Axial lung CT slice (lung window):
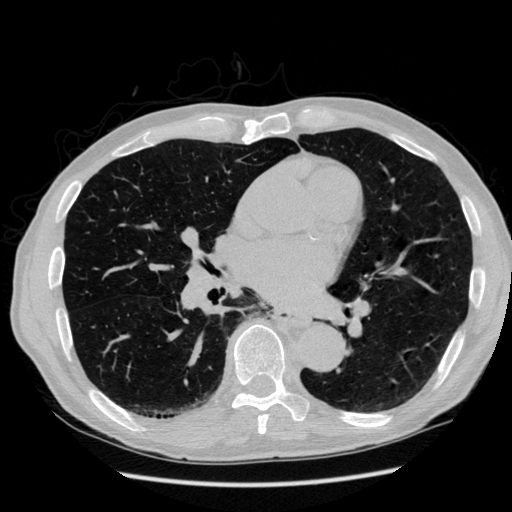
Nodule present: no